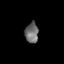
Tissue: prostate
Cell type: T cells
Senescence score: 0.2873
Nuclear area (px): 269
Mean DAPI intensity: 107.937